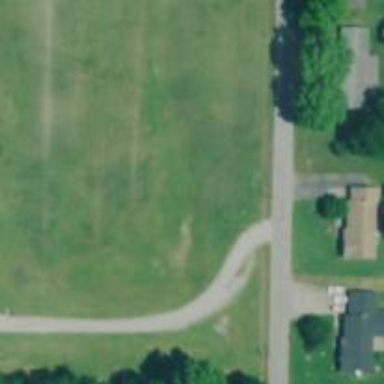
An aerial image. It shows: Disc golf basket.